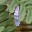
Label: 1